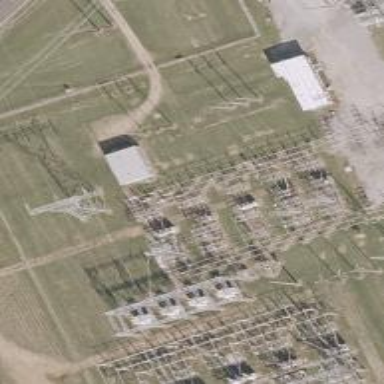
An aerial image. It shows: Switch for power supply.